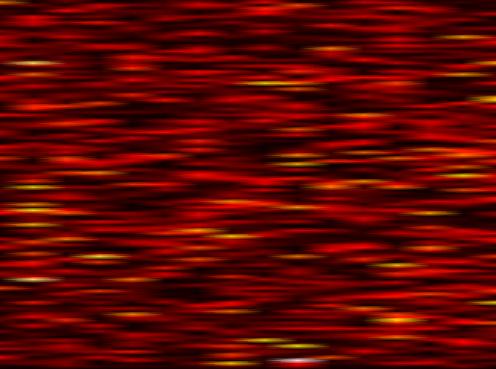
Label: UFMC